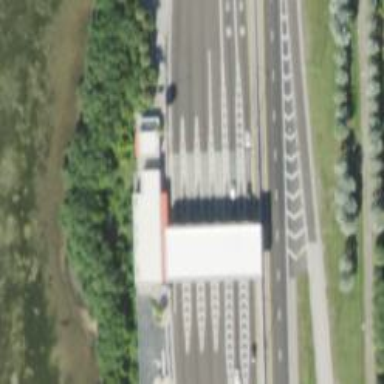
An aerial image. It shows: Toll gantry on the road.